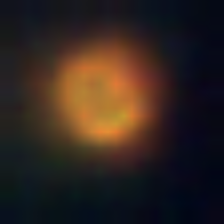
Taxon: NanoPlankton
Group: Other